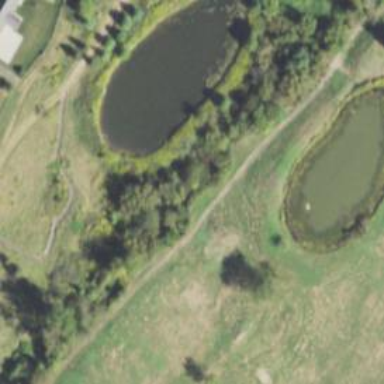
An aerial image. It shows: Path for golf carts.